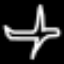
Label: airplane